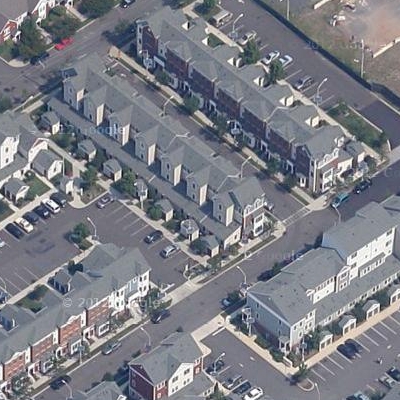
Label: fResident